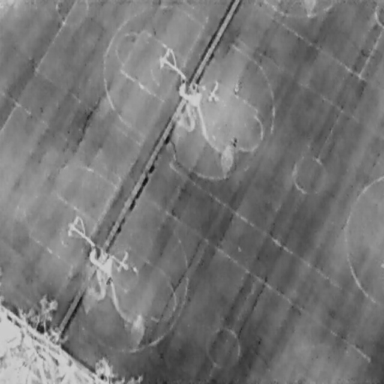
There are three People in the infrared image.